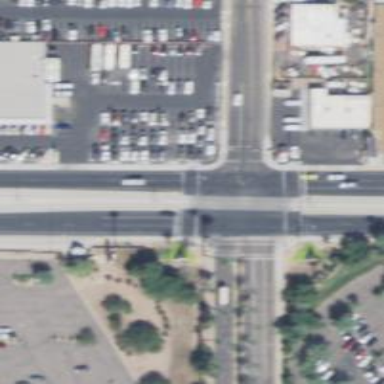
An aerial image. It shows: Solid stop line on the road marking.